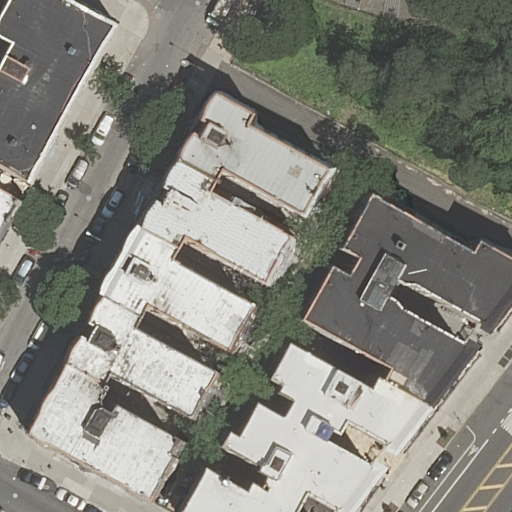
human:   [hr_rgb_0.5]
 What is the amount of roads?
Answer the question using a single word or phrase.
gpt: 6

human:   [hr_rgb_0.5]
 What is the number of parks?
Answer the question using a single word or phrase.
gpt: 1

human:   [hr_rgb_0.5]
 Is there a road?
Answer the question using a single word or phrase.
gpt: yes

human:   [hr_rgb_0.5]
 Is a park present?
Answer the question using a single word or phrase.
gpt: yes

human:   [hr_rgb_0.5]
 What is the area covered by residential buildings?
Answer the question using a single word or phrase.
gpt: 2569m2

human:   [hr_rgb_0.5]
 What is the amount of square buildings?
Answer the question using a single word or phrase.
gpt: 0

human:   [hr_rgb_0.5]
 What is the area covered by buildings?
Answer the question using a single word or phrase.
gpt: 2569m2

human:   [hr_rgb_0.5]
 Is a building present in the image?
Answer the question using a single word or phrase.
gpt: yes

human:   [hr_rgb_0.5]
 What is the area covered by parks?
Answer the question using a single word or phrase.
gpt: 10610m2

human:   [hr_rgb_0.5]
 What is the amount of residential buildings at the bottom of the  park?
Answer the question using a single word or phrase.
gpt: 9

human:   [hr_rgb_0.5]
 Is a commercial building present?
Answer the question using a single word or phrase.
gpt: no

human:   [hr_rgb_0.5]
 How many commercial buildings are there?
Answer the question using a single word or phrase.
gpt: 0

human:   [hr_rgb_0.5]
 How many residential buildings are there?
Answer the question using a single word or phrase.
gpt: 9

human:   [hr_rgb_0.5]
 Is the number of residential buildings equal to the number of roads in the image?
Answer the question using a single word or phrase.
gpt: no

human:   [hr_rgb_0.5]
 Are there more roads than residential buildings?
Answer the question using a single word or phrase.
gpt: no

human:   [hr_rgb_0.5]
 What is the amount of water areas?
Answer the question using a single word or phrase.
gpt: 0

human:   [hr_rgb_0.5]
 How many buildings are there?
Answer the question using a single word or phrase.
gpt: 9

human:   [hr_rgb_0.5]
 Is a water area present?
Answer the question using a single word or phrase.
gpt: no

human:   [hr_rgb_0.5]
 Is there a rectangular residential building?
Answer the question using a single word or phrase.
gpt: yes

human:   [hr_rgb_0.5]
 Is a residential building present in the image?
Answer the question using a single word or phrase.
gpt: yes

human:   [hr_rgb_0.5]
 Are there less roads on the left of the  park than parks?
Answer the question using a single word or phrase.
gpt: no

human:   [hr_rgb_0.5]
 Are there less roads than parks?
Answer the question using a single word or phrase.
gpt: no

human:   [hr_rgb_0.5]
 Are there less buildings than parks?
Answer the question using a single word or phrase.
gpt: no

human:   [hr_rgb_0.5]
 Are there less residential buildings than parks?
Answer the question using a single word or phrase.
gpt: no

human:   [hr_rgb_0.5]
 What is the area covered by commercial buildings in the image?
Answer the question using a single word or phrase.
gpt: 0m2

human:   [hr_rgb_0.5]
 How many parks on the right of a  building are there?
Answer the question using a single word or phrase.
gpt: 1

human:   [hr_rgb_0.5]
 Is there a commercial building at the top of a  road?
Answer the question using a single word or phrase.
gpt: no

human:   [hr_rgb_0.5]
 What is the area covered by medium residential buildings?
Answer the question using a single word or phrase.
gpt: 1712m2

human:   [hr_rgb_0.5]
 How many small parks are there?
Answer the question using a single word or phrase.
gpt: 0

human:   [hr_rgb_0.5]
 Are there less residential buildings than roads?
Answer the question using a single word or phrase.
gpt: no

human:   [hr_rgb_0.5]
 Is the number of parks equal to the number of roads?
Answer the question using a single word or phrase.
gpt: no

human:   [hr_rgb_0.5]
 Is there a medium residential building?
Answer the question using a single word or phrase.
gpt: yes

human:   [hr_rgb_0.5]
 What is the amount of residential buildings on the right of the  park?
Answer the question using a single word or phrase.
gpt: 0

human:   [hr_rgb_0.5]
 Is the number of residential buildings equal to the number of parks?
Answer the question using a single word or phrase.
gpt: no

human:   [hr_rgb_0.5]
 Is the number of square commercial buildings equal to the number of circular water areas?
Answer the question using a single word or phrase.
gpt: yes

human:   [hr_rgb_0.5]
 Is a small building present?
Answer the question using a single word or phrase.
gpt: yes

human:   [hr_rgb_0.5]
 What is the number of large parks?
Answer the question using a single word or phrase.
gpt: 1

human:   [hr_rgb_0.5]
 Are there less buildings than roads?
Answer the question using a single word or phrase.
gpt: no

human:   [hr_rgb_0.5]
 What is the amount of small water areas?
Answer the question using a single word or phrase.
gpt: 0

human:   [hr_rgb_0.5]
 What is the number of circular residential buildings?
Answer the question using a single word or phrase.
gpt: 0

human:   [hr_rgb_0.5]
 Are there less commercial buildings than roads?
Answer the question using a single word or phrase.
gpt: yes

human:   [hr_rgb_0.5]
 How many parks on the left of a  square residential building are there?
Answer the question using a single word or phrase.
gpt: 0

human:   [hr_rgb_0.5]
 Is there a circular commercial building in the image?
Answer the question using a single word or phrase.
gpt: no

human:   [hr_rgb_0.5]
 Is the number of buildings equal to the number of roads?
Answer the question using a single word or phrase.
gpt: no

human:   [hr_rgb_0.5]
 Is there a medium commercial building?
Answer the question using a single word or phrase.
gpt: no

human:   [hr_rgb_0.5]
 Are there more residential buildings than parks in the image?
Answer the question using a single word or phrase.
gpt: yes

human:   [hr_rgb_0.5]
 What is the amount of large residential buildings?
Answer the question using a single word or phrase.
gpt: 1

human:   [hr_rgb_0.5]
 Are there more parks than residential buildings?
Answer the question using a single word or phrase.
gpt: no

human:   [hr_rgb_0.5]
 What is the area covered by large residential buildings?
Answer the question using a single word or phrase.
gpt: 790m2

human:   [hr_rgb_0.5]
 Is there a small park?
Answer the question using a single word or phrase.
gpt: no

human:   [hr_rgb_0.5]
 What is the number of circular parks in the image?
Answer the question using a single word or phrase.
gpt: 0

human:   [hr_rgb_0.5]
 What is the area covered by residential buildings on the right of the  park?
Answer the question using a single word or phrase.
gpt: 0m2

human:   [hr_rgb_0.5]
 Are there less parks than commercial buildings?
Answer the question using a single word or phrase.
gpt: no

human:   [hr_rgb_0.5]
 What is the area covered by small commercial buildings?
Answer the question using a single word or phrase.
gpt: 0m2

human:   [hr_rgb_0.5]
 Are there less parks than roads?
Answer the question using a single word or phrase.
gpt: yes

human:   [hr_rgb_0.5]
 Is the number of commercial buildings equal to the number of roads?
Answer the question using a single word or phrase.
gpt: no

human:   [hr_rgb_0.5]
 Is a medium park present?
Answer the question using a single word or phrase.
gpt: no

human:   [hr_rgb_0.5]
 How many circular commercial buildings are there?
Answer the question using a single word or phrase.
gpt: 0

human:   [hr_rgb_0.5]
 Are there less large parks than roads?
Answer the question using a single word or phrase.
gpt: yes

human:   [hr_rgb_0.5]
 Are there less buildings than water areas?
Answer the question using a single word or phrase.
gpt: no

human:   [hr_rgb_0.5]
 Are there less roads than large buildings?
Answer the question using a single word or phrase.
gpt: no

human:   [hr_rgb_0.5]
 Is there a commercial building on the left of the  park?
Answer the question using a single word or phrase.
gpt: no

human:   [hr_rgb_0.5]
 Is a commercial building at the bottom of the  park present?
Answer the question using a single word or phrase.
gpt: no

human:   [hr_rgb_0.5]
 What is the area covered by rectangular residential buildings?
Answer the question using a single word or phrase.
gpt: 67m2